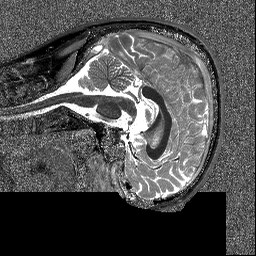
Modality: T1map
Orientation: sagittal
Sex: male